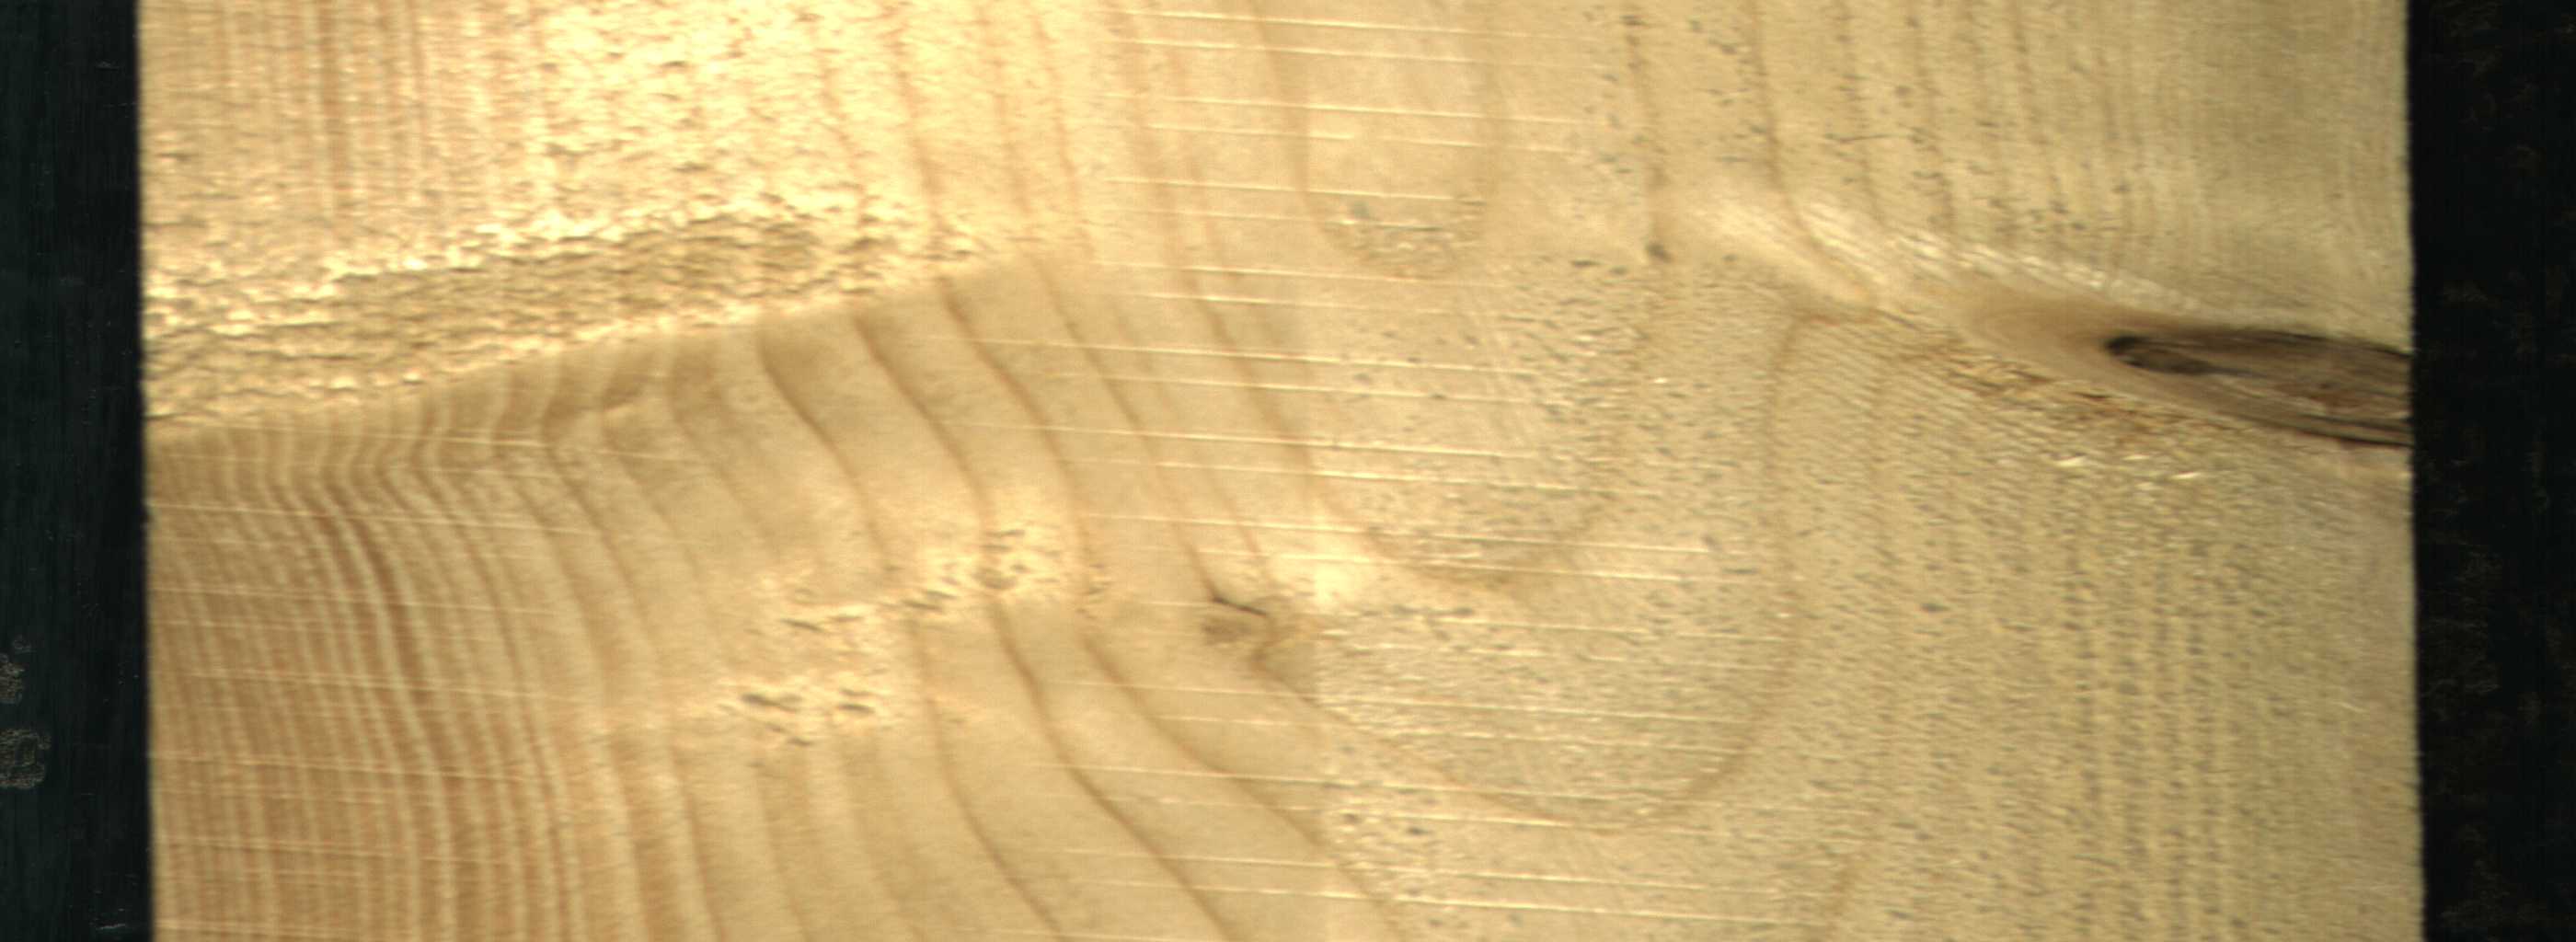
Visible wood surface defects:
Dead_Knot